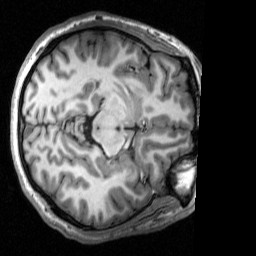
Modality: T1w
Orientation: axial
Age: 28
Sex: male
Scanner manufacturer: siemens
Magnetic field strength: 3 T
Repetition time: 2.53 s
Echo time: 0.00277 s